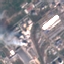
Land use / land cover: Industrial